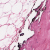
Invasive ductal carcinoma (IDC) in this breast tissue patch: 0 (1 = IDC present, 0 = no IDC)